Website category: auto
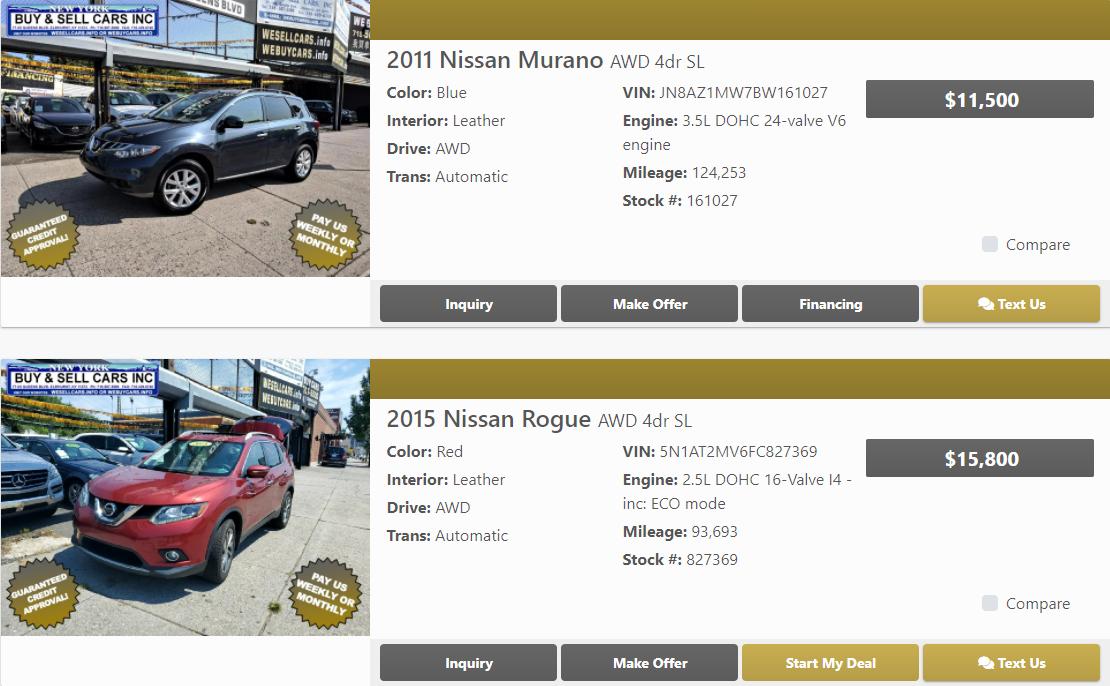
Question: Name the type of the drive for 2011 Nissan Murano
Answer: AWD

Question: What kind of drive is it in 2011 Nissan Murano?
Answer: AWD

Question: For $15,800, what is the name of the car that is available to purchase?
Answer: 2015 Nissan Rogue

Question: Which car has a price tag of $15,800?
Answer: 2015 Nissan Rogue

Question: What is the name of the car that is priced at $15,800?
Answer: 2015 Nissan Rogue

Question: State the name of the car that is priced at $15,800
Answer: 2015 Nissan Rogue

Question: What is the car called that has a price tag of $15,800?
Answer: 2015 Nissan Rogue

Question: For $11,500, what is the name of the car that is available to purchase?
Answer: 2011 Nissan Murano

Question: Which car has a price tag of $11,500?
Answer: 2011 Nissan Murano

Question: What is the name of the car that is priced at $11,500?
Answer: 2011 Nissan Murano

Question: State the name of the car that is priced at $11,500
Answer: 2011 Nissan Murano

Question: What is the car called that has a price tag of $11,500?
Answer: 2011 Nissan Murano

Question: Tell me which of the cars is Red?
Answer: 2015 Nissan Rogue

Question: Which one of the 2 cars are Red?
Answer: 2015 Nissan Rogue

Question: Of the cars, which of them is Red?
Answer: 2015 Nissan Rogue

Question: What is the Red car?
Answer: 2015 Nissan Rogue

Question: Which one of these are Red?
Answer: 2015 Nissan Rogue

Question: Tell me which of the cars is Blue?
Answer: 2011 Nissan Murano

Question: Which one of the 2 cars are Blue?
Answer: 2011 Nissan Murano

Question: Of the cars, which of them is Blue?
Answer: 2011 Nissan Murano

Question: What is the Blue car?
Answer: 2011 Nissan Murano

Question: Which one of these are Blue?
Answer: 2011 Nissan Murano

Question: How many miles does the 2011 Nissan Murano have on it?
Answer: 124,253

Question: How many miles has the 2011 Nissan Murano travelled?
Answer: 124,253

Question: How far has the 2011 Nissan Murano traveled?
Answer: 124,253

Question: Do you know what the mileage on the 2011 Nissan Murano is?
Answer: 124,253

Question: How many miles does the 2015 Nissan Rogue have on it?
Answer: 93,693

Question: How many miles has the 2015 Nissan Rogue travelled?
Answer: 93,693

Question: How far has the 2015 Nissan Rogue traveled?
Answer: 93,693

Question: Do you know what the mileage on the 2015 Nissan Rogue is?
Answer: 93,693